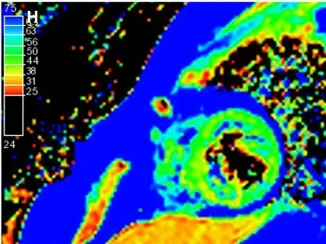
Evaluation of the mitral and pulmonary valve vegetations using cardiac computed tomography (CT) and cardiac magnetic resonance (CMR). (G,H) Normal findings on native-T1 and T2-weighted mapping images. Annotations: LA, left atrium; LV, left ventricle; RA, right atrium; RV, right ventricle; Ao, Aorta.
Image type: radiology (ct)